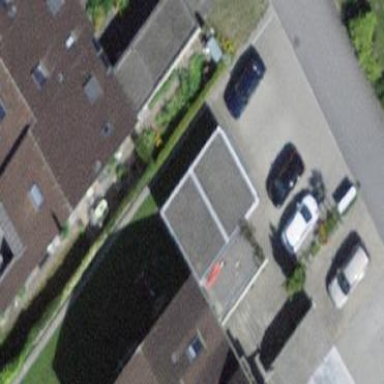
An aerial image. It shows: Group of garages.